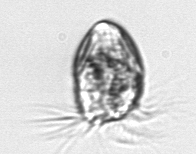
Label: Strombidium_morphotype1